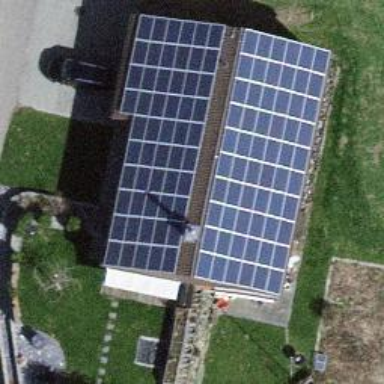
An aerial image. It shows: Solar power generator.